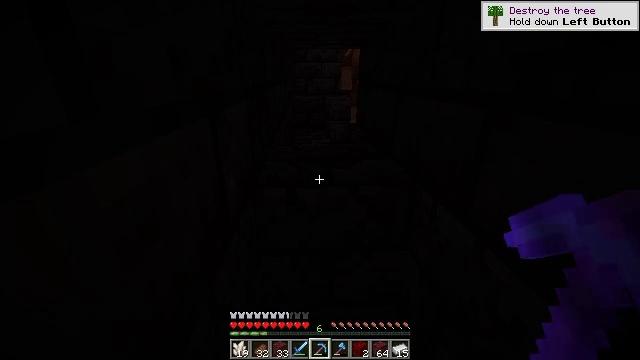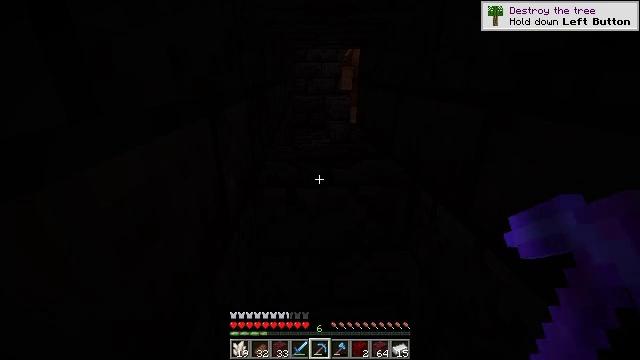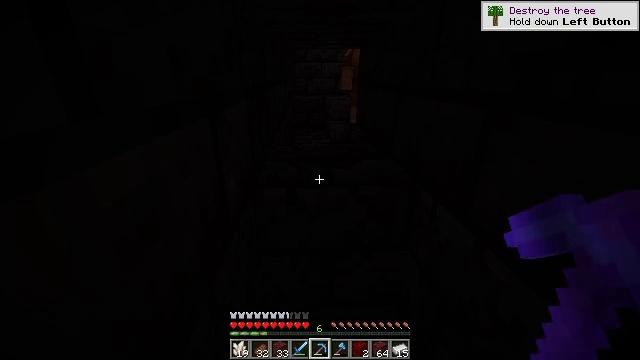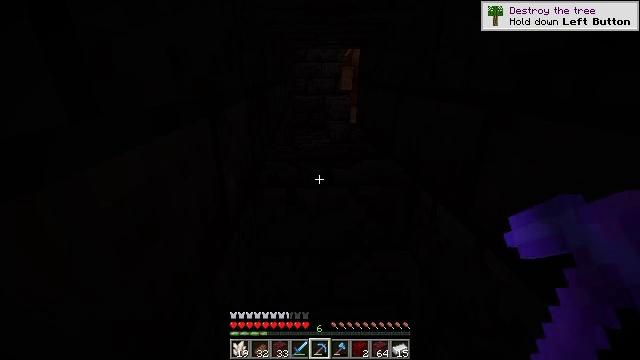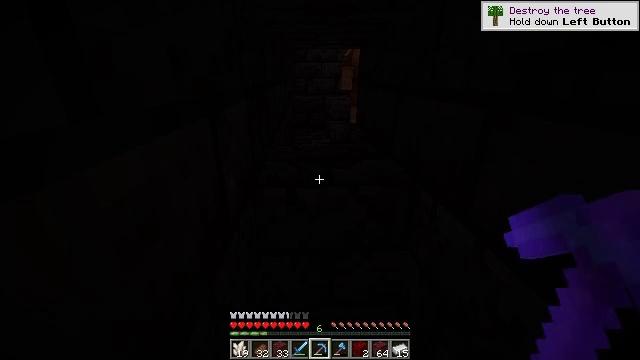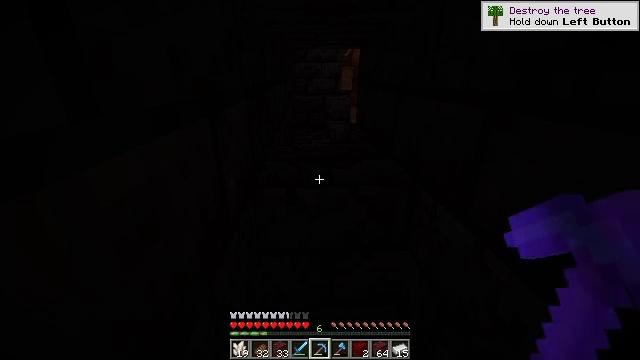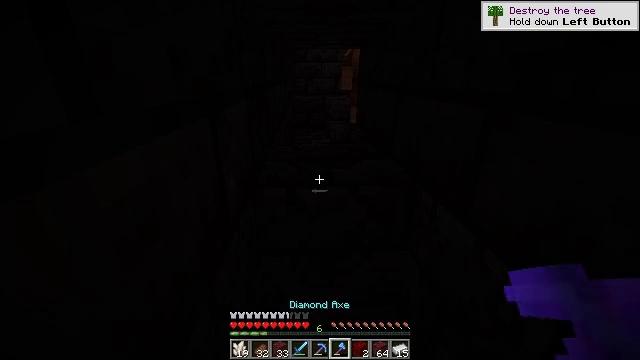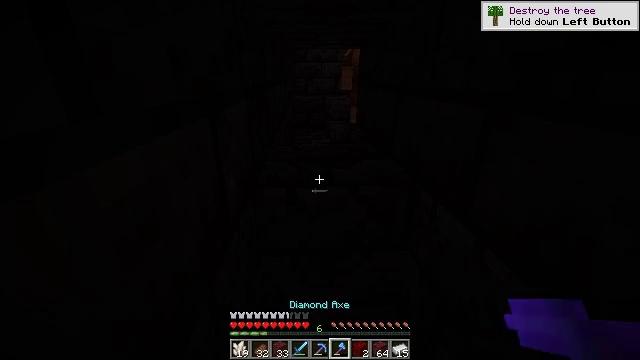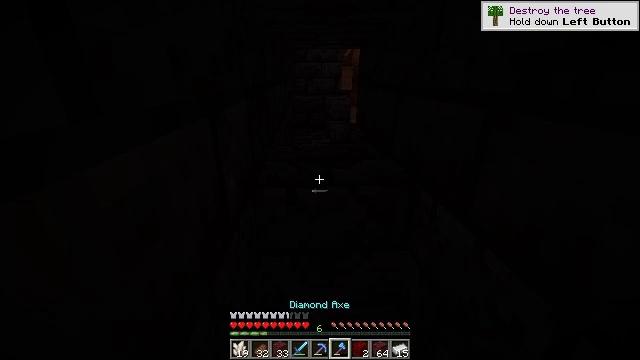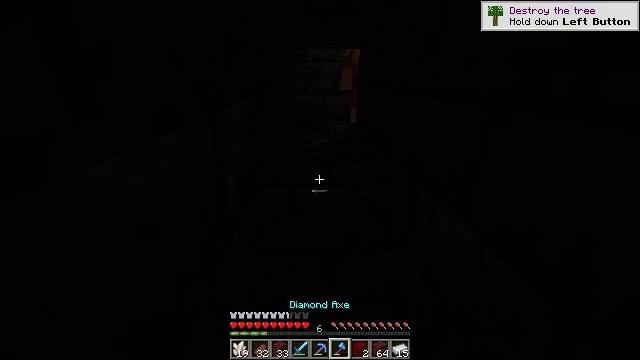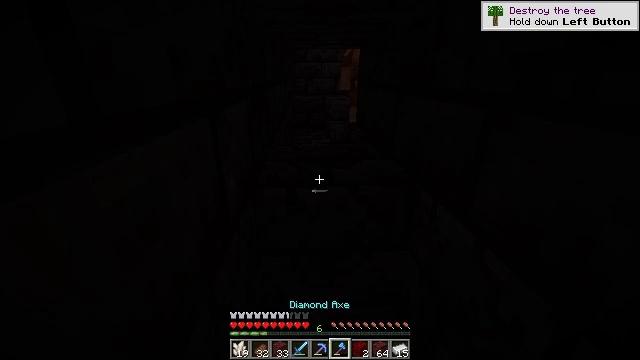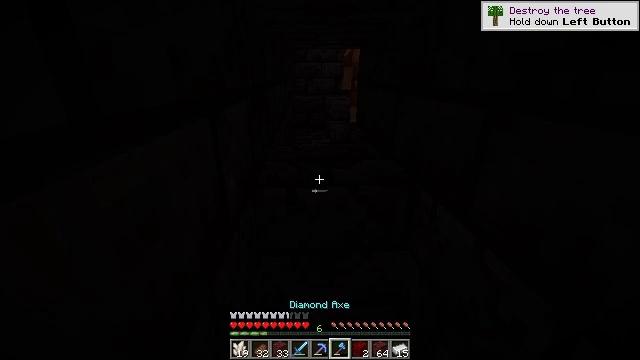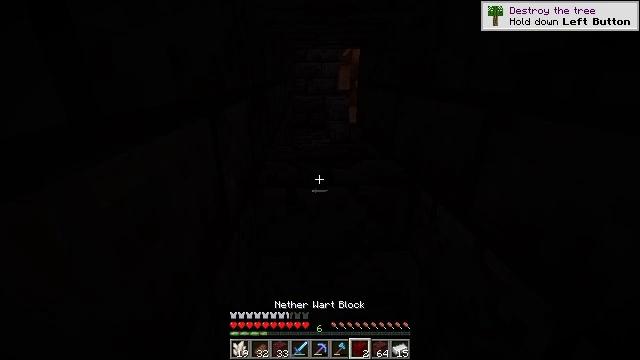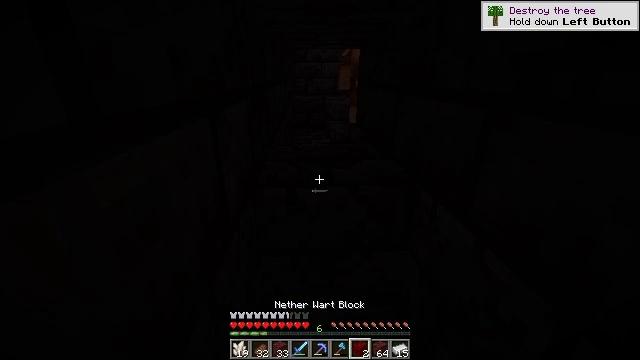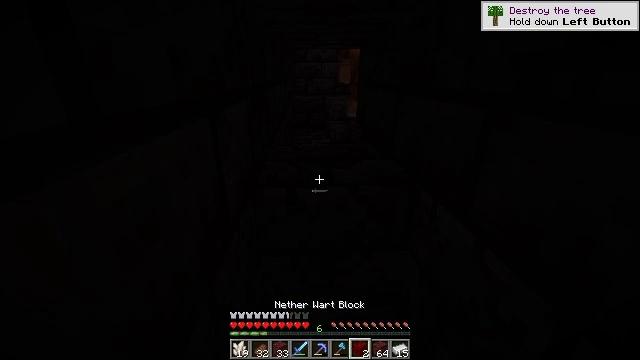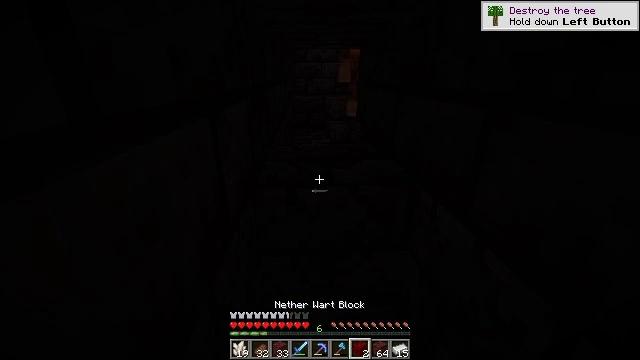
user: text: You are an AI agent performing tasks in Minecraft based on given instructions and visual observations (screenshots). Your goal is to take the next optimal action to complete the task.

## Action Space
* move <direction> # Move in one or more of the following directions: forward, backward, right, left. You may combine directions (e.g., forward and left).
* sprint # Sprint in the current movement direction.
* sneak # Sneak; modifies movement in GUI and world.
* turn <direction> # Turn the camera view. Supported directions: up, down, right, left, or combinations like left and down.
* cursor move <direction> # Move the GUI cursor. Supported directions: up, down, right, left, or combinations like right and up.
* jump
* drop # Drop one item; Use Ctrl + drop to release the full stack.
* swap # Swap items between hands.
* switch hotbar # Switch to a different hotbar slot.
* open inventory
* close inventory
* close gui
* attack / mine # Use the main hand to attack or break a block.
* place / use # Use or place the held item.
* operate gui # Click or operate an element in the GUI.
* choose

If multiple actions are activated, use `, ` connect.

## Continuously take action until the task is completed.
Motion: motion action
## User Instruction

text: Collect cracked polished blackstone bricks.
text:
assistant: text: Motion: no_op
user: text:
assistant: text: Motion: no_op
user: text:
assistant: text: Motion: no_op
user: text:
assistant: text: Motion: no_op
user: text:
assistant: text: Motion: no_op
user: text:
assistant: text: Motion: no_op
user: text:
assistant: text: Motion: no_op
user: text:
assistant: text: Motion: no_op
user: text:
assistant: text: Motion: no_op
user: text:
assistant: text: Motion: no_op
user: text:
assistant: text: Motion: no_op
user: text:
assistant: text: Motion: no_op
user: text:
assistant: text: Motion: no_op
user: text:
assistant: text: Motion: no_op
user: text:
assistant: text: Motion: no_op
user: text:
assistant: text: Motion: no_op
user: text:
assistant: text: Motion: no_op
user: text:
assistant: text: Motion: no_op
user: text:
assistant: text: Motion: no_op
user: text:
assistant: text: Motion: no_op
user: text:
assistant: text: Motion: no_op
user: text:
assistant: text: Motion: no_op
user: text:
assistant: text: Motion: no_op
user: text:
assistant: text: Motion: no_op
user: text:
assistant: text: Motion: no_op
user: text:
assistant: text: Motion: no_op
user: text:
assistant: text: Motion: no_op
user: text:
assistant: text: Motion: no_op
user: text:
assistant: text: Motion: no_op
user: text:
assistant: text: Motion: no_op